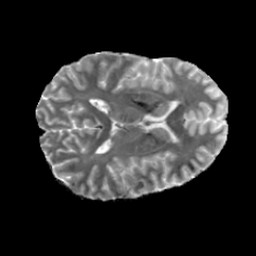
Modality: MD
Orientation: axial
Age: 24
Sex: female
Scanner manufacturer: siemens
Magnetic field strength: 6.98 T
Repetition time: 7.776 s
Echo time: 0.076 s